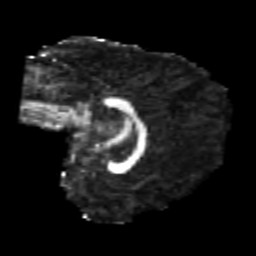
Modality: FA
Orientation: sagittal
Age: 21
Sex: female
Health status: healthy
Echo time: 0.074 s